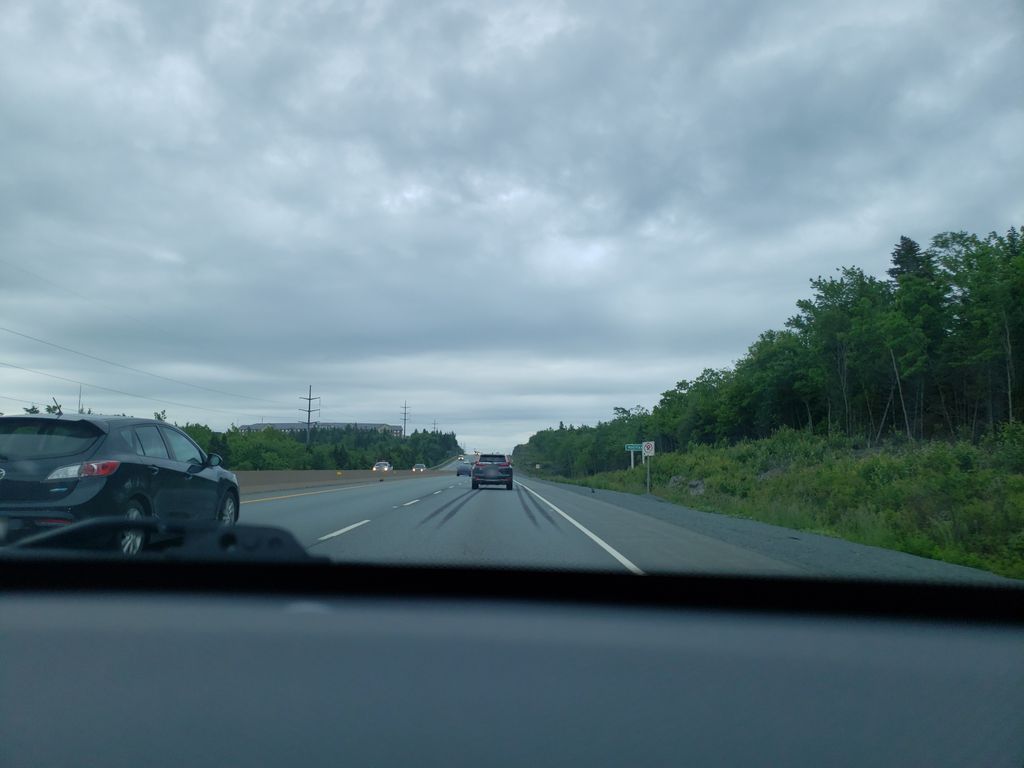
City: halifax